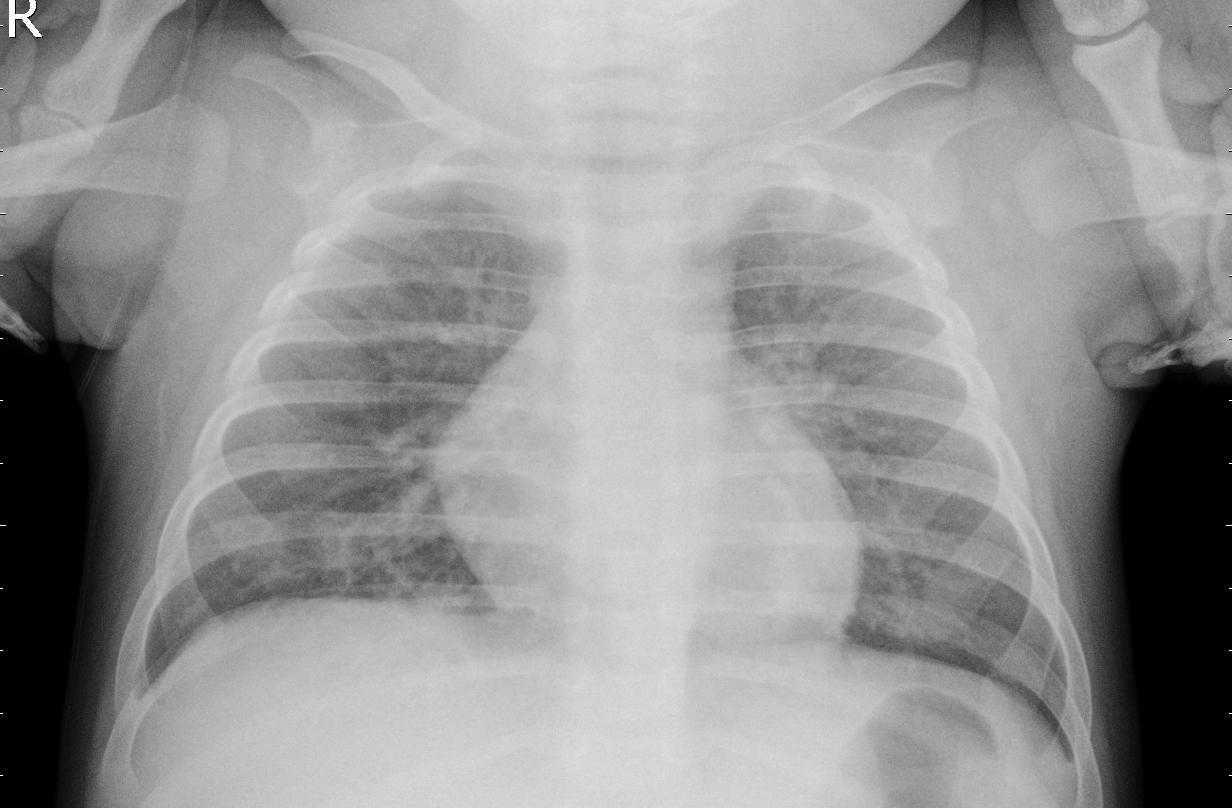
Diagnosis: PNEUMONIA